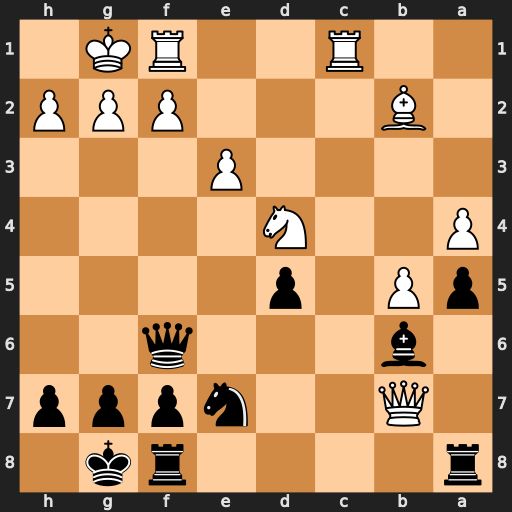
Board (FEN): r4rk1/1Q2nppp/1b3q2/pP1p4/P2N4/4P3/1B3PPP/2R2RK1
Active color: b
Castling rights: -
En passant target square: -
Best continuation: Ra7 Nc6 Rxb7 Bxf6 gxf6